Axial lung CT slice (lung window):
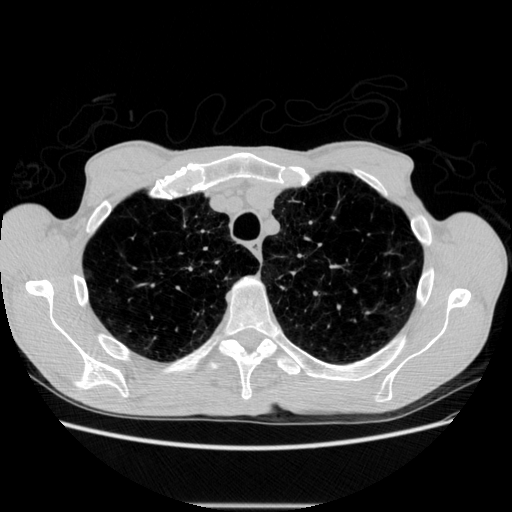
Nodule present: no